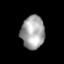
Tissue: prostate
Cell type: B cells
Senescence score: 0.6982
Nuclear area (px): 757
Mean DAPI intensity: 165.581